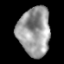
Tissue: lung
Cell type: Epithelial cells
Senescence score: 0.2326
Nuclear area (px): 1532
Mean DAPI intensity: 154.471